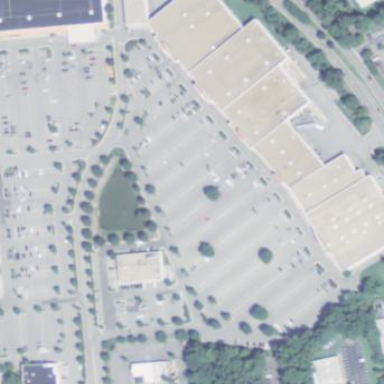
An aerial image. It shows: Retail area.